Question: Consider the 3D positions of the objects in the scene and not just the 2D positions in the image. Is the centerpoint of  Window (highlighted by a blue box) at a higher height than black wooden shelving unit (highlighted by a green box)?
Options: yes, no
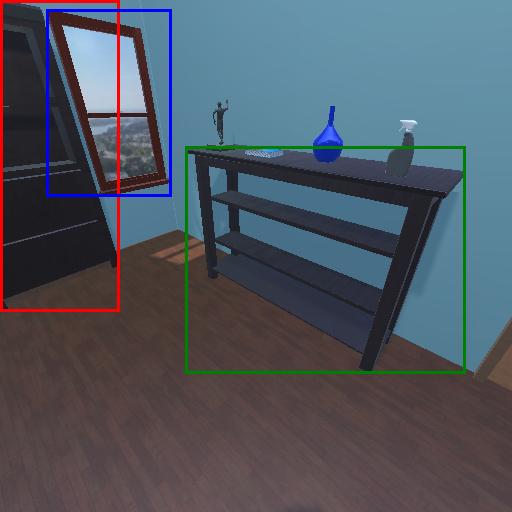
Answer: yes